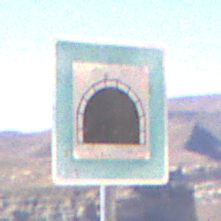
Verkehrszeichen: Tunnel
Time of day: Midday
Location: Outdoor (Nature)
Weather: Clear
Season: NotSpecified
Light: Natural